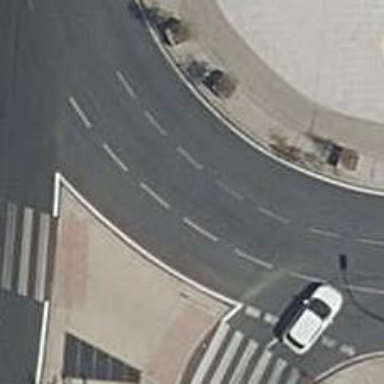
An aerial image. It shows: Secondary road with bridge and sidewalk on the left. The road meets at circular junction.